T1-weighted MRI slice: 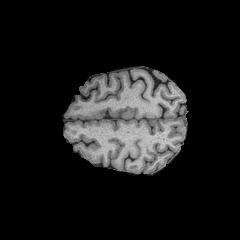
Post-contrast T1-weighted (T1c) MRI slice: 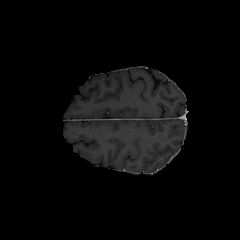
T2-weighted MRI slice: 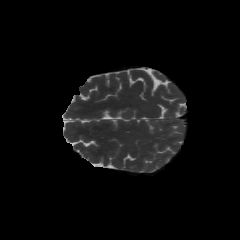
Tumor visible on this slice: no